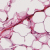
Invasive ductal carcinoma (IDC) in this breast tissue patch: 0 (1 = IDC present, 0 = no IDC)